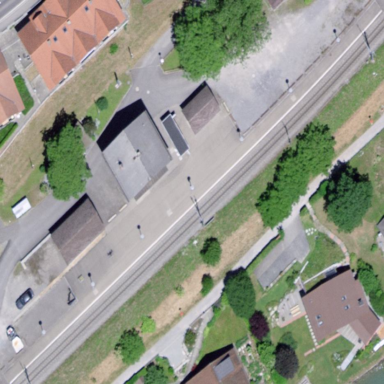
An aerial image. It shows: Platform for public transport at railway station.